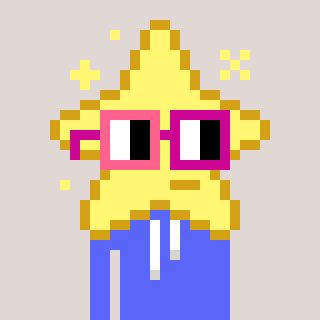
a pixel art character with square pink and red glasses, a star-shaped head and a purple-colored body on a warm background